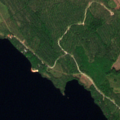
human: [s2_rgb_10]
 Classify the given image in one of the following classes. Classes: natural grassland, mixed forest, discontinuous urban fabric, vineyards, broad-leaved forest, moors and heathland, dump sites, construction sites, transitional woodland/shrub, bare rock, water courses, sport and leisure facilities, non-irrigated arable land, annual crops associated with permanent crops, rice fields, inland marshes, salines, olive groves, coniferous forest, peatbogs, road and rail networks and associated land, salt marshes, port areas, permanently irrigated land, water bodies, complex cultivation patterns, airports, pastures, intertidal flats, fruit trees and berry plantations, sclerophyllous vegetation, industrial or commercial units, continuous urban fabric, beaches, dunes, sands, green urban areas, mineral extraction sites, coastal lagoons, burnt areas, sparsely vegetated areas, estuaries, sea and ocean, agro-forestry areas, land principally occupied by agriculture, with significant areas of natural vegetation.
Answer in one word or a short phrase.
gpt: coniferous forest, mixed forest, water bodies